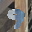
Label: 9